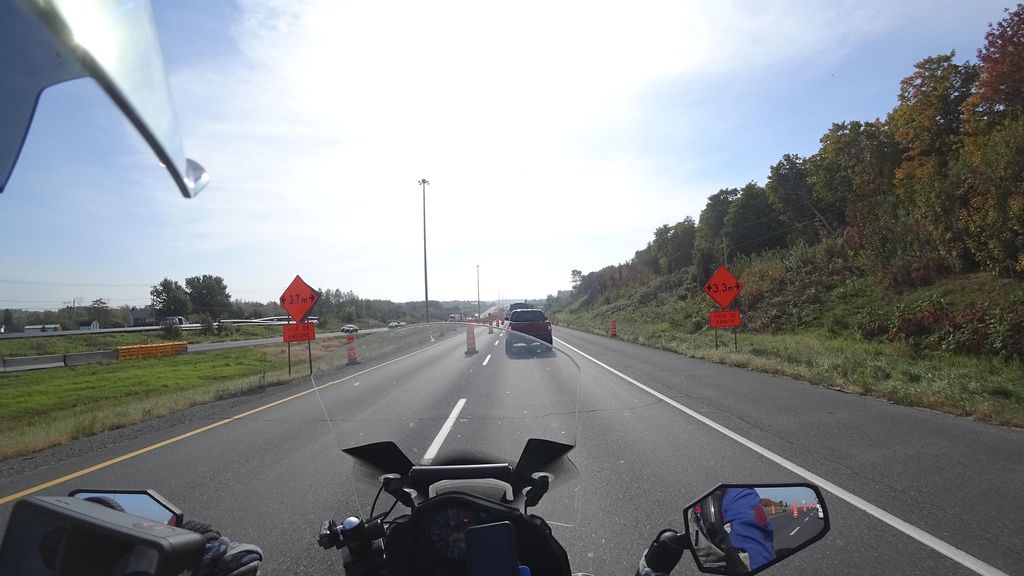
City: quebec_city